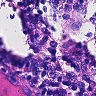
Metastatic tissue present: no